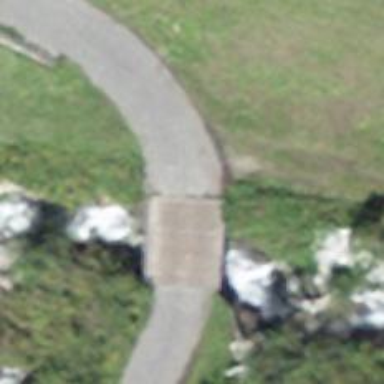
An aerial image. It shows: Service road on bridge.